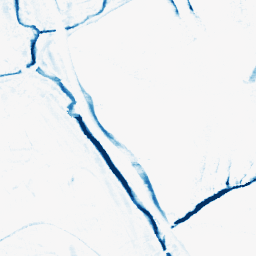
Category: morphological
Decomposition family: morphological_rect
Decomposition parameters: operation: closing
width: 10
height: 5
Upsampling method: regularized
Upsampling parameters: scale: 2
lambda_reg: 0.001
Upsampling scale: 2